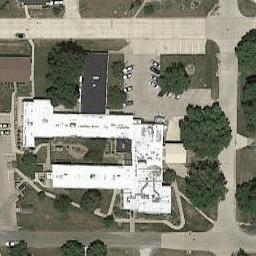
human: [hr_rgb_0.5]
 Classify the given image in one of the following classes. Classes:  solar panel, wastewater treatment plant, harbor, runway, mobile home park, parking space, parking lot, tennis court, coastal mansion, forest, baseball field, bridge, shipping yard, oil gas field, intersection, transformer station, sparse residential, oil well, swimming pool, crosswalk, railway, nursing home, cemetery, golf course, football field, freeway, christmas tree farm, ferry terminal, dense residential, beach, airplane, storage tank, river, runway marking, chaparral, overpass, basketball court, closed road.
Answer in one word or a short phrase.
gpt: nursing home